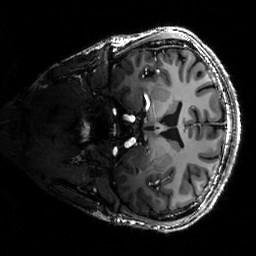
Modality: T1w
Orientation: coronal
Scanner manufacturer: siemens
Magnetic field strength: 6.98 T
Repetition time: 2.3 s
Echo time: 0.00244 s